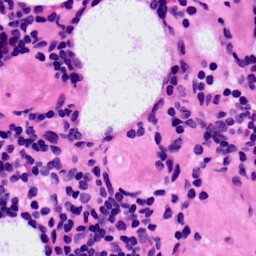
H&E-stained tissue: LymphNode